Question: My site looks fine for pages with <URL>, the height extends past 100% and the footer isn't at the bottom.
The basic div structure is as follows:
'''
<div id="wrapper">
<div id="container">
<div id="content">
<div class="post"></div> <!-- floats left -->
<div id="sidebar></div> <!-- floats right -->
<div style="clear:both"></div> <!-- clear hack -->
</div>
</div>
</div>
<div id="footer"></div>
'''
Here's the CSS for the relevant divs:
'''
html {
height: 100%;
}
body {
min-width:900px;
height: 100%;
}
#container {
height: 100%;
padding: 20px;
background: #f4f4f4;
}
#content {
-moz-border-radius: 11px;
-webkit-border-radius: 11px;
border-radius: 11px;
margin: auto;
width: 80%;
max-width: 1000px;
min-width:800px;
padding: 10px;
background: white;
-moz-box-shadow: 0px 2px 6px 3px #C0C0C0;
-webkit-box-shadow: 0px 2px 6px 3px #C0C0C0;
box-shadow: 0px 2px 6px 3px #C0C0C0;
}
#footer {
padding: 10px;
text-align: center;
box-sizing: border-box;
background: #101010;
height: 14em;
color: white;
}
/* These two are probably less important */
#sidebar {
float: right;
height: 100%;
margin: 15px 25px;
-moz-border-radius: 11px;
-webkit-border-radius: 11px;
border-radius: 11px;
/*IE 7 AND 8 DO NOT SUPPORT BORDER RADIUS*/
-moz-box-shadow: 0px 0px 7px #000000;
-webkit-box-shadow: 0px 0px 7px #000000;
box-shadow: 0px 0px 7px #000000;
/*IE 7 AND 8 DO NOT SUPPORT BLUR PROPERTY OF SHADOWS*/
filter: progid:DXImageTransform.Microsoft.gradient(startColorstr = '#ffffff', endColorstr = '#dcedeb');
/*INNER ELEMENTS MUST NOT BREAK THIS ELEMENTS BOUNDARIES*/
/*Element must have a height (not auto)*/
/*All filters must be placed together*/
-ms-filter: "progid:DXImageTransform.Microsoft.gradient(startColorstr = '#ffffff', endColorstr = '#dcedeb')";
/*Element must have a height (not auto)*/
/*All filters must be placed together*/
background-image: -moz-linear-gradient(top, #ffffff, #dcedeb);
background-image: -ms-linear-gradient(top, #ffffff, #dcedeb);
background-image: -o-linear-gradient(top, #ffffff, #dcedeb);
background-image: -webkit-gradient(linear, center top, center bottom, from(#ffffff), to(#dcedeb));
background-image: -webkit-linear-gradient(top, #ffffff, #dcedeb);
background-image: linear-gradient(top, #ffffff, #dcedeb);
-moz-background-clip: padding;
-webkit-background-clip: padding-box;
background-clip: padding-box;
/*Use "background-clip: padding-box" when using rounded corners to avoid the gradient bleeding through the corners*/
/*--IE9 WILL PLACE THE FILTER ON TOP OF THE ROUNDED CORNERS--*/
}
.post {
width: 100%;
float: left;
height: 100%;
}
'''
Can anyone use something like firebug or CDT to figure out why the height 100% doesn't work and how I can get a sticky footer?
EDIT:
After implementing Ryan Fait's solution as described by @ajkochanowicz, this is how the page looks:

You can see that the grey background (which is the background of the #container div) doesn't stretch to the bottom of the #wrapper div, even though both have 'height: 100%'.
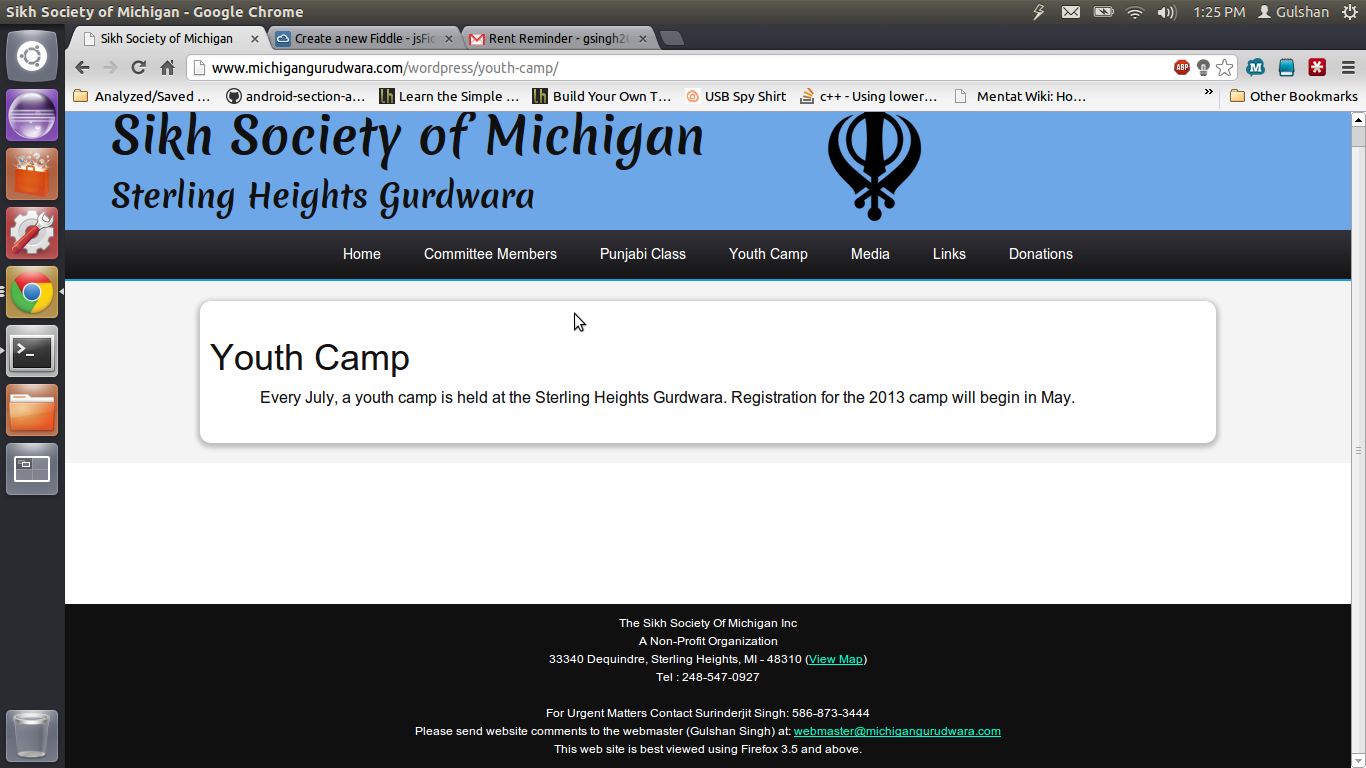
Answer: It's not clear solution you're using here, so it's hard to tell you what you're doing wrong.
However, I've had success with <URL> and I don't see any of that code here.
If you're not too far into your site development, you can download <URL> which has this plugged in and working already.
Otherwise, you'll need to have this CSS
'''
* { margin: 0; }
html, body { height: 100%; }
#wrapper {
min-height: 100%;
height: auto !important;
height: 100%;
margin: 0 auto -142px;
}
#footer, #push { height: 142px; }
'''
Then add the '#push' div to your markup as such:
'''
<div id="wrapper">
<div id="container">
<div id="content">
<div class="post"></div> <!-- floats left -->
<div id="sidebar></div> <!-- floats right -->
<div style="clear:both"></div> <!-- clear hack -->
</div>
</div>
<div id="push"></div>
</div>
<div id="footer"></div>
'''
Also don't forget to edit the "142px" value to match your desired footer height.
To clarify the difference between a fixed and sticky footer, here is a fixed footer:
<URL>
And here is a sticky footer implemented with Ryan Fait's solution:
<URL>